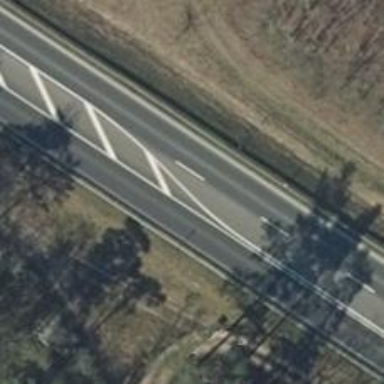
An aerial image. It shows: Asphalt motorroad with trunk classification.